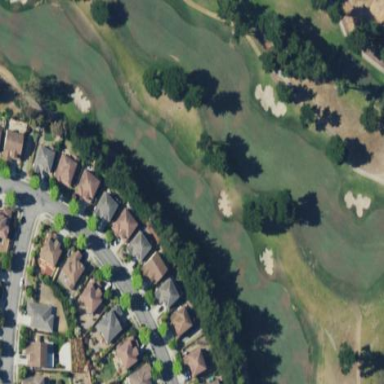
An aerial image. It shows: Golf fairway in the image.